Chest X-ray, PA view. Patient: 57 years old, sex F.
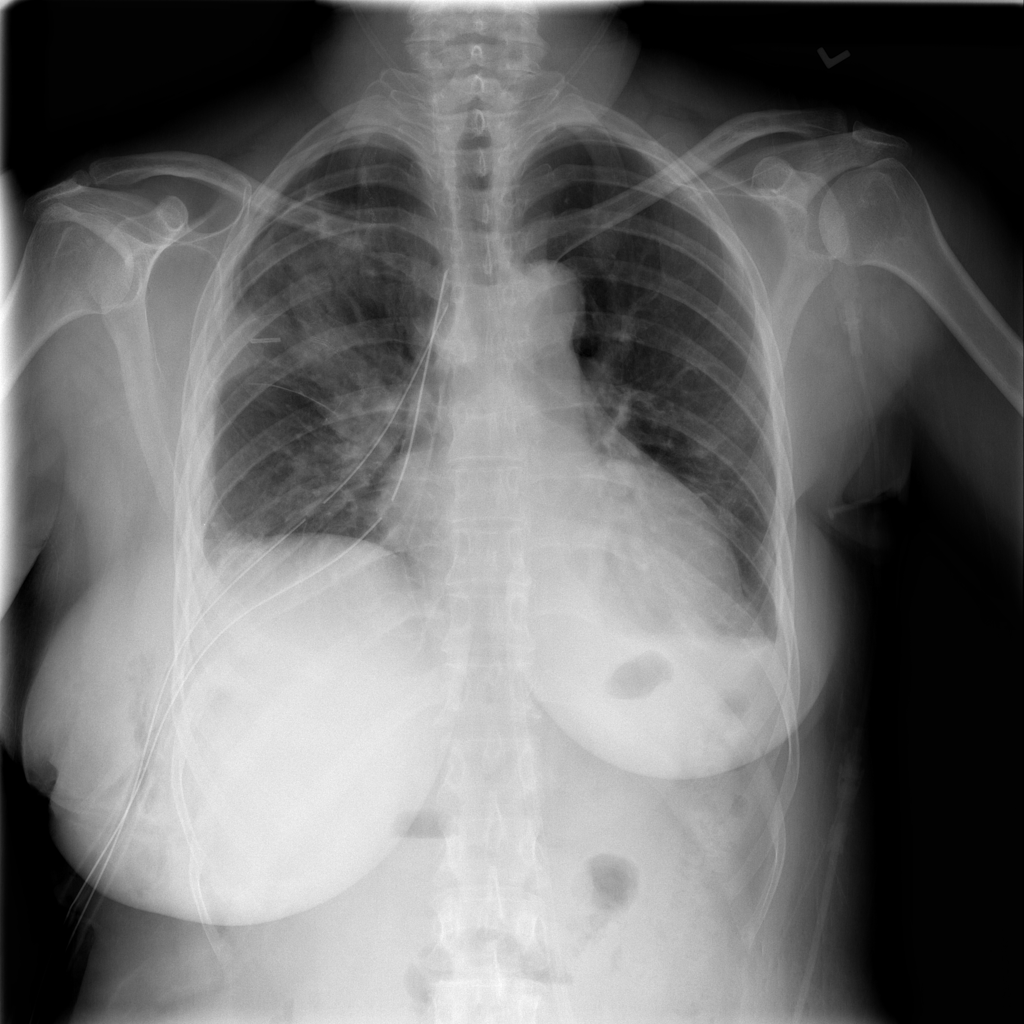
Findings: Infiltration, Pneumothorax